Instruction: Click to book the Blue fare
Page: flights
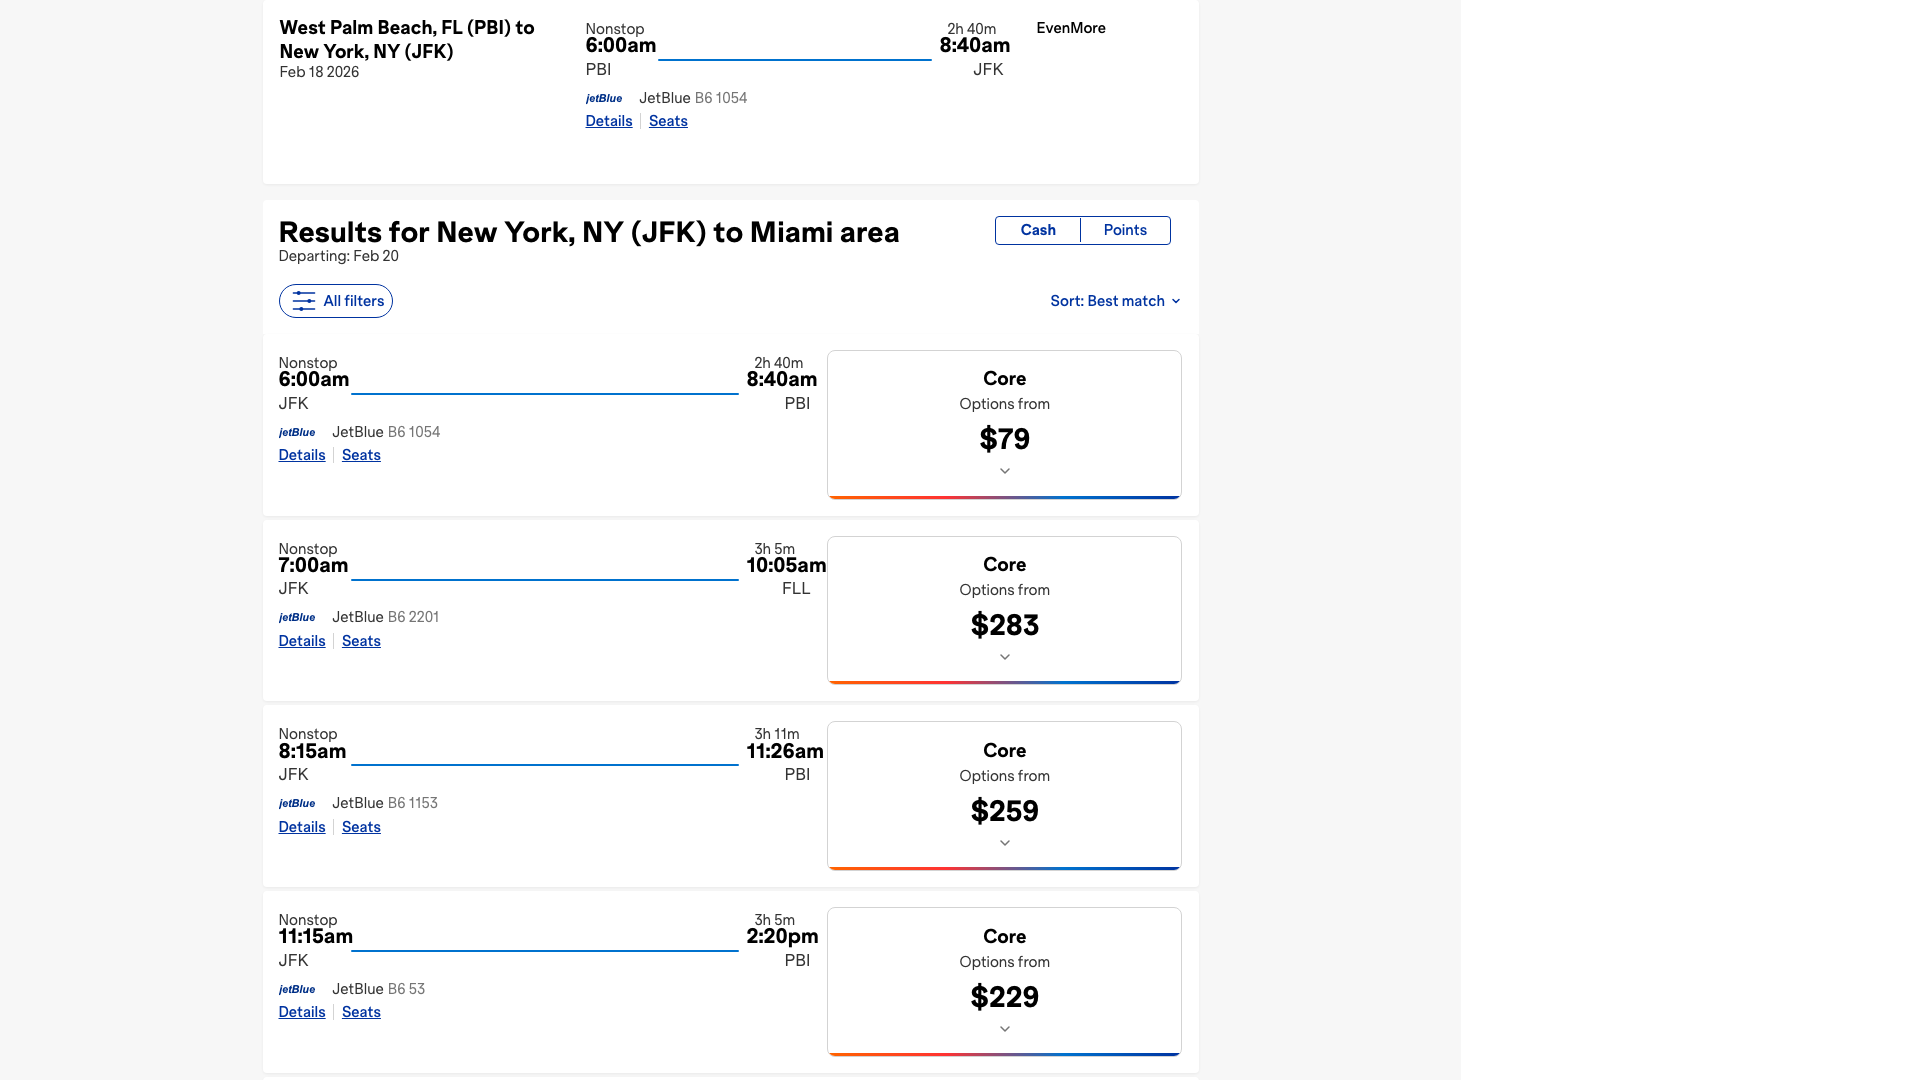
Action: click